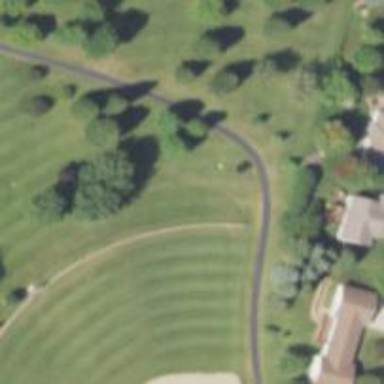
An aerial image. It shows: Disc golf hole.